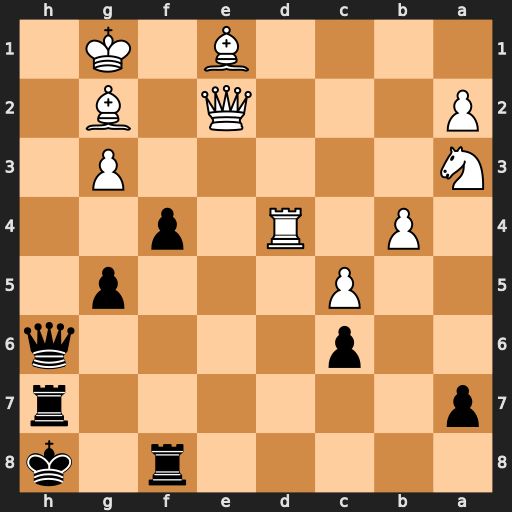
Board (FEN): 5r1k/p6r/2p4q/2P3p1/1P1R1p2/N5P1/P3Q1B1/4B1K1
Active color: b
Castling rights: -
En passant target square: -
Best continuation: Qh2+ Kf2 f3 Qe5+ Rg7 Ke3 fxg2